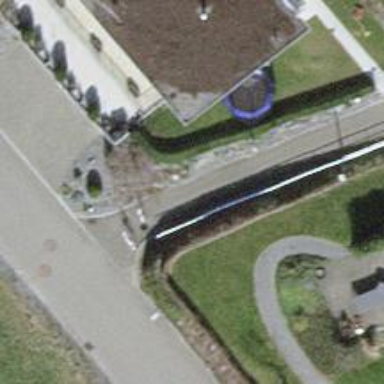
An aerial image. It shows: Cycle barrier.